Question: I maintain a couple of GitHub projects which don't have a lot of commit activity, and use Azure Pipelines for CI. A build status badge is displayed in their readme page.
The issue is that by default all builds are cleaned up after 30 days, and the badge then wrongly shows a status:

I'd like to change my settings so that the last few builds on the branch are never deleted. Ideally, that should have been the default setting.
The <URL> docs page suggests that there is a retention setting somewhere, but I couldn't find it anywhere. Not in the organization settings, and neither in the project settings.
- '_admin/_buildQueue'- '_settings/settings'- <URL>
As a workaround, I've set the setting to the maximum value for now, but what I'd really like is to set a small number of latest builds to retain instead. Is there a way to do that or has this option vanished?
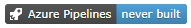
Answer: ## Edit:
I haven't tested this explicitly in my sandbox org, but I am seeing it in our live org so I think I'm right.
Retaining a minimum number of is inherited by the
> Retain associated artifacts
This checkbox option is available on an individual stage for a pipeline, or in the default retention policy.
<URL>
<URL>
## Original Answer:
This functionality changed since the <URL> update on April 8. This release was heavy on the Pipelines Areas and a lot of things changed.
## It seems the documentation is wrong (or unclear)
There should be a GitHub issue logged with that documentation page, as it is now out-of-data for what it says about build artifacts.
## Work around
Create a schedule trigger inside the threshold of the retention policy for those builds that don't turn over very often to make sure that you have a run and artifact for your badge to point to.